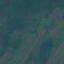
Land use / land cover: HerbaceousVegetation